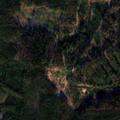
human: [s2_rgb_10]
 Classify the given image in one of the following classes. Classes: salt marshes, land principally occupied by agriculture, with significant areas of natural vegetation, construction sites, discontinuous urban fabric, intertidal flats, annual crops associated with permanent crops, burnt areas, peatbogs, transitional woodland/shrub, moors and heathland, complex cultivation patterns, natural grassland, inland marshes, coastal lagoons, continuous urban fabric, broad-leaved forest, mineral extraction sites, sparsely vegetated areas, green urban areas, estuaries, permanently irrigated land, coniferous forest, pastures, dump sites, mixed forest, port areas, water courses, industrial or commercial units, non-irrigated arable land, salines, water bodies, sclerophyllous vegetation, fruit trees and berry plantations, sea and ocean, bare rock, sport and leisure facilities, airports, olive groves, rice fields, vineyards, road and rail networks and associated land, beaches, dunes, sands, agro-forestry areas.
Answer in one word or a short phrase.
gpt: broad-leaved forest, coniferous forest, mixed forest